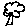
Label: tree